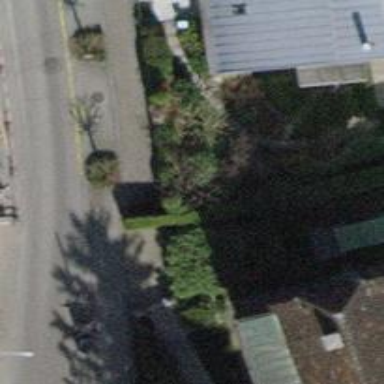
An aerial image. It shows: Sidewalk.